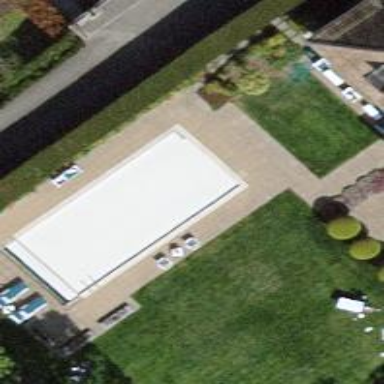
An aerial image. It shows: Swimming pool located in leisure land.